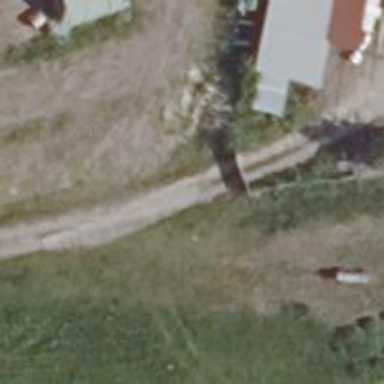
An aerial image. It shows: Sandy track road with grade 4 track type.